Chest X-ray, PA view. Patient: 70 years old, sex M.
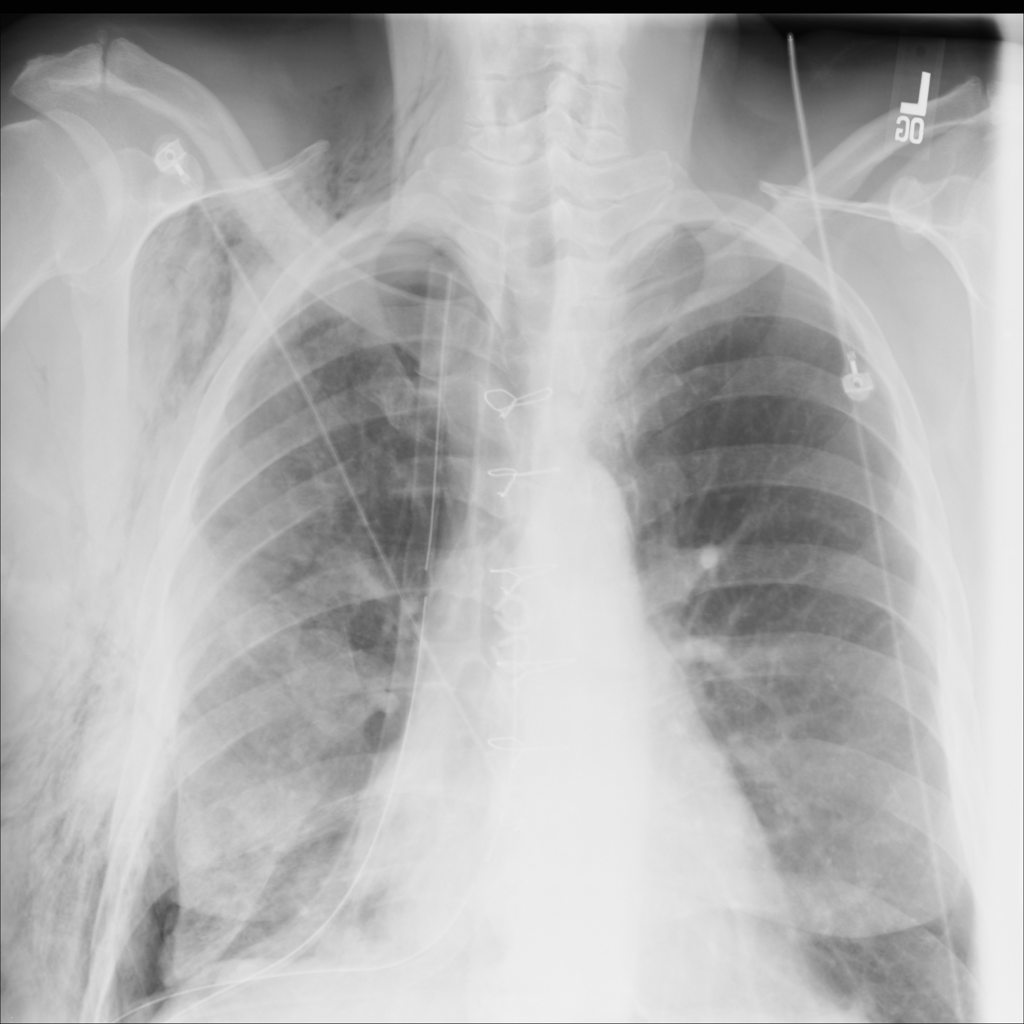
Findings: Mass, Pneumothorax